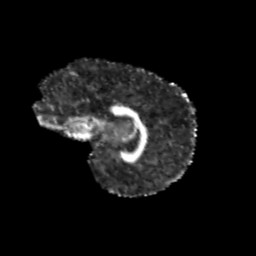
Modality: FA
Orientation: sagittal
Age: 10
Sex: female
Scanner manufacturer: siemens
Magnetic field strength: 3 T
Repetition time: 3.8 s
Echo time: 0.07 s